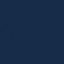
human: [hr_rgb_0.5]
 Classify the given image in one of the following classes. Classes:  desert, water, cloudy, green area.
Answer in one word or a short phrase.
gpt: water